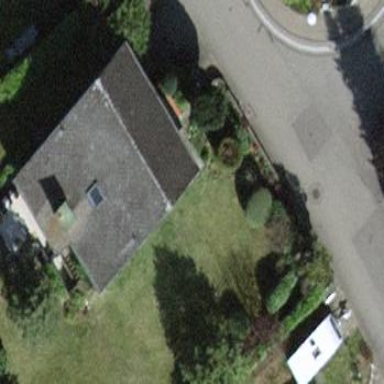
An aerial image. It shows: Building with tiled roof.